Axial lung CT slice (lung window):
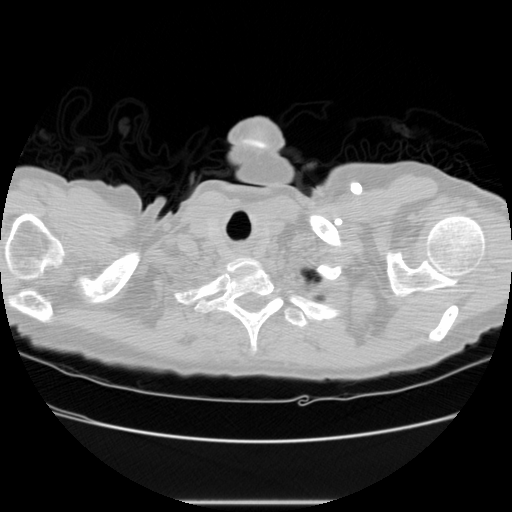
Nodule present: no